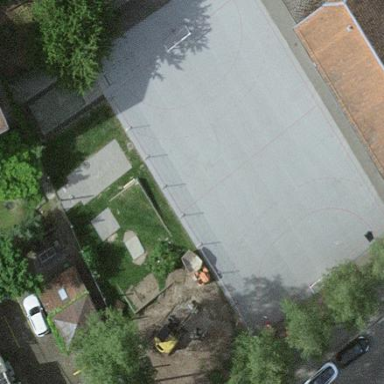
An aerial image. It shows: Playground area for leisure land.